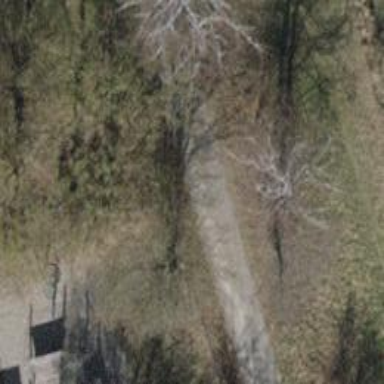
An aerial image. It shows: Brown bench.